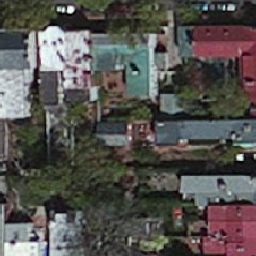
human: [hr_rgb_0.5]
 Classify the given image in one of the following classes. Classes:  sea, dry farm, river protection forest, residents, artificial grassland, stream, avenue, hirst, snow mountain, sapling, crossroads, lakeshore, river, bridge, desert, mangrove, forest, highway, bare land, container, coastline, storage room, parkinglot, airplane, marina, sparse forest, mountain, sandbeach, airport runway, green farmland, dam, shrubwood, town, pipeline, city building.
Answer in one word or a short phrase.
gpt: city building